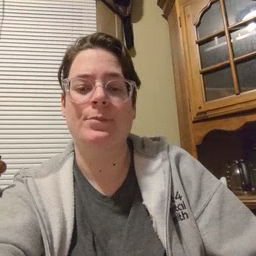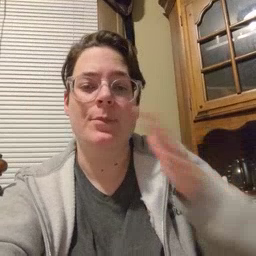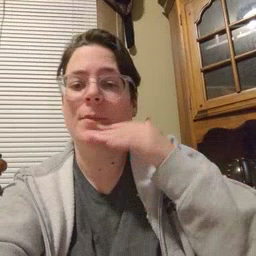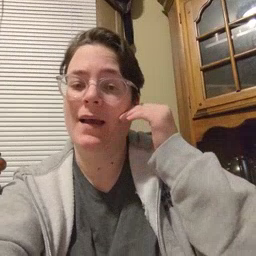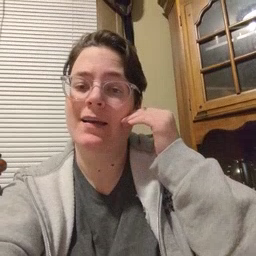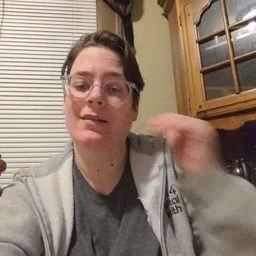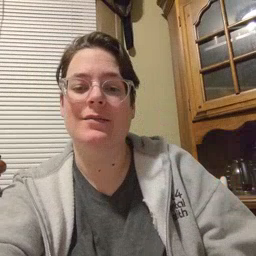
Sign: smile